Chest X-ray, PA view. Patient: 47 years old, sex M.
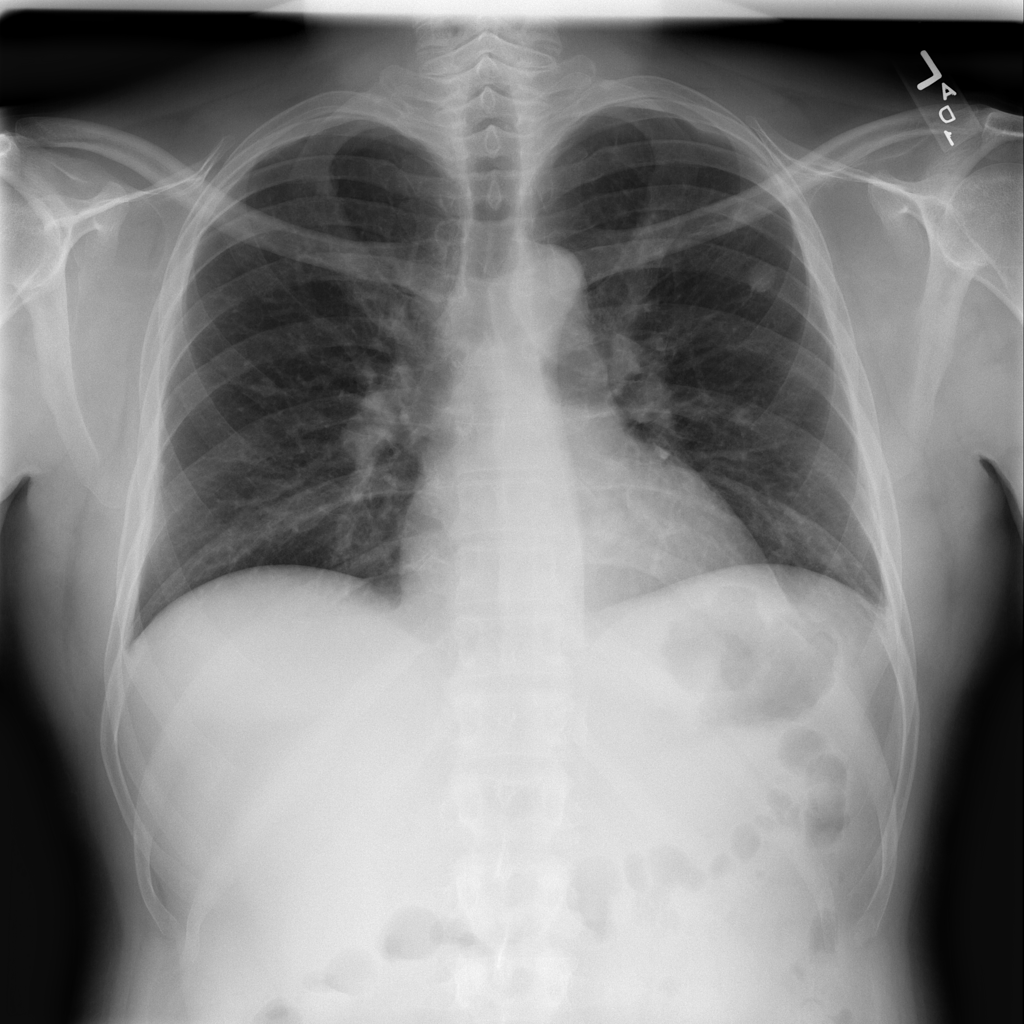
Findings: Infiltration, Nodule